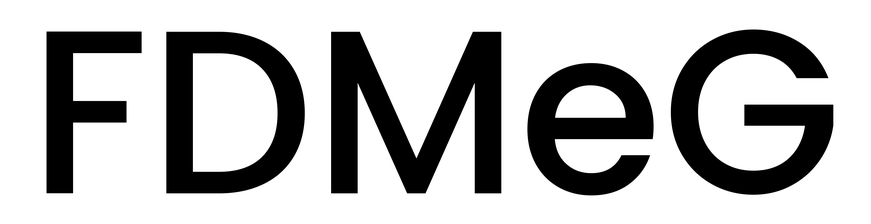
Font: Poppins-Medium